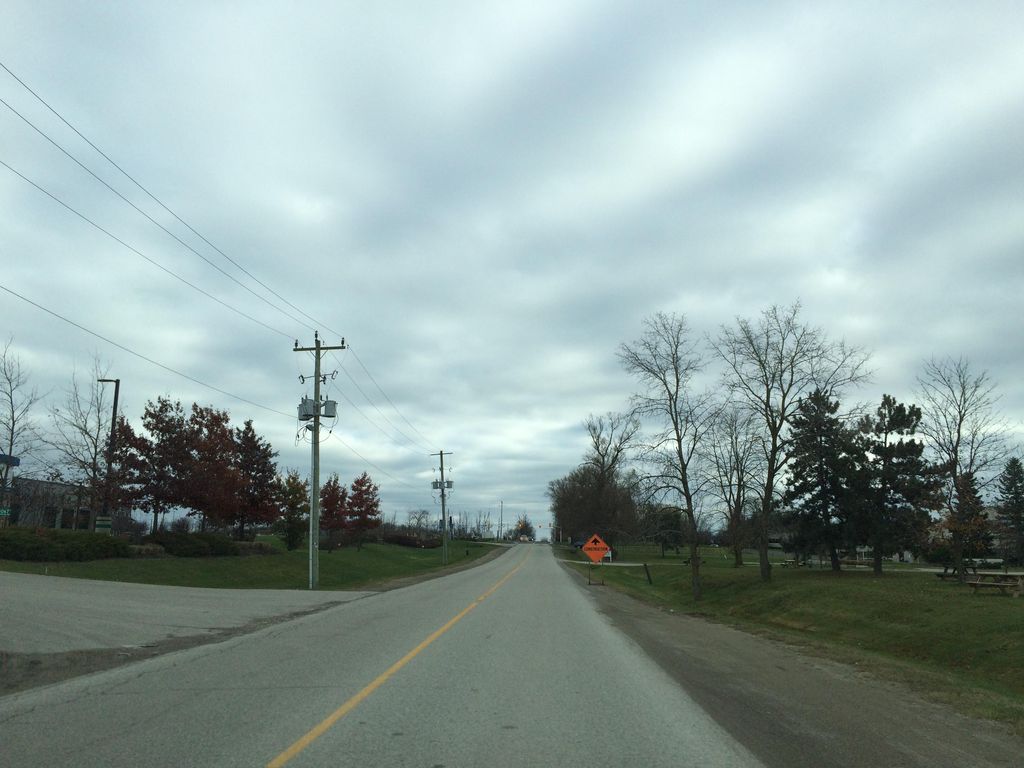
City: kitchener-waterloo